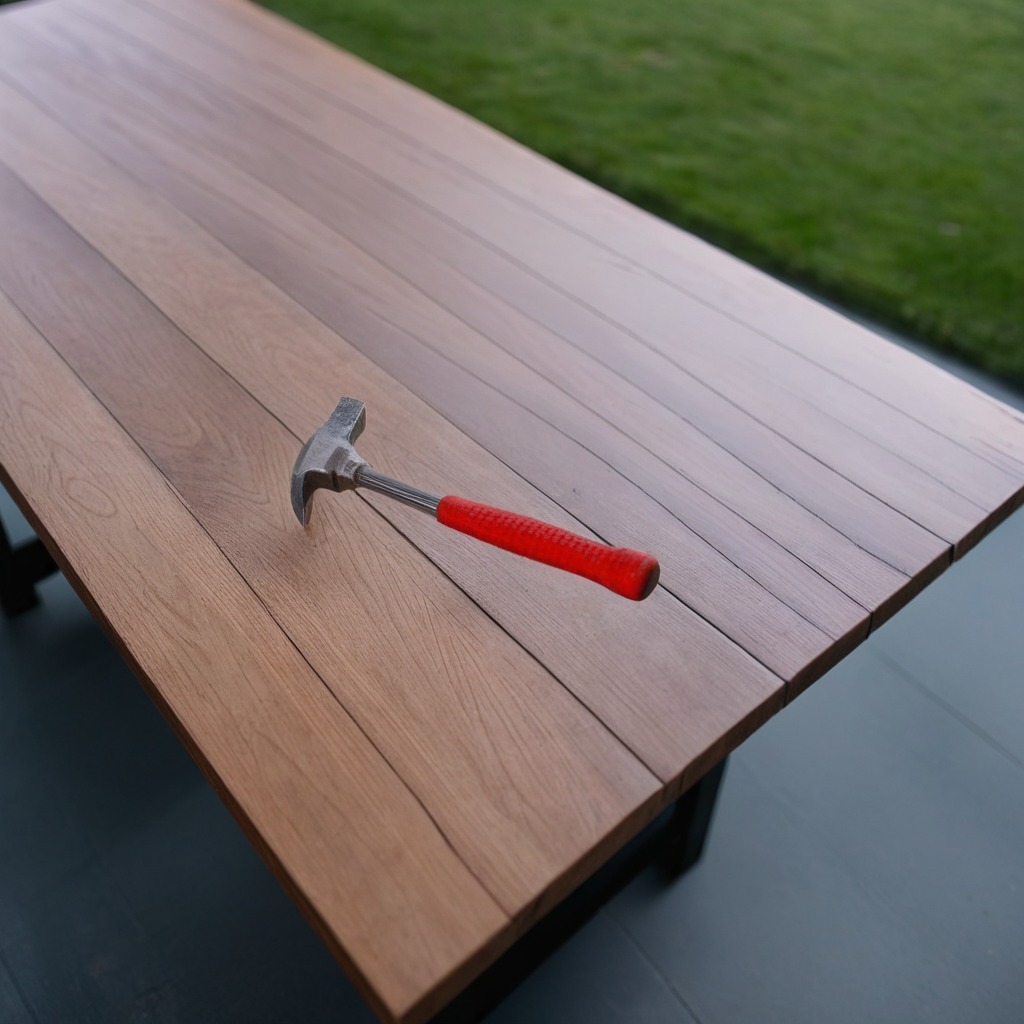
A hammer is lying on the table.